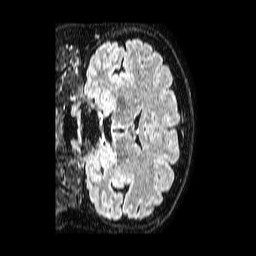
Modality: FLAIR
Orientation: coronal
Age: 61
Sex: female
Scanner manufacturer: philips
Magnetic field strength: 1.5 T
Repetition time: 4.8 s
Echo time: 0.3 s